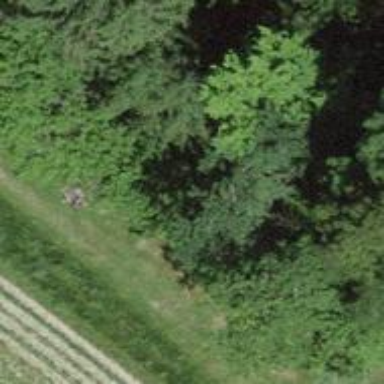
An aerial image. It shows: Bench.